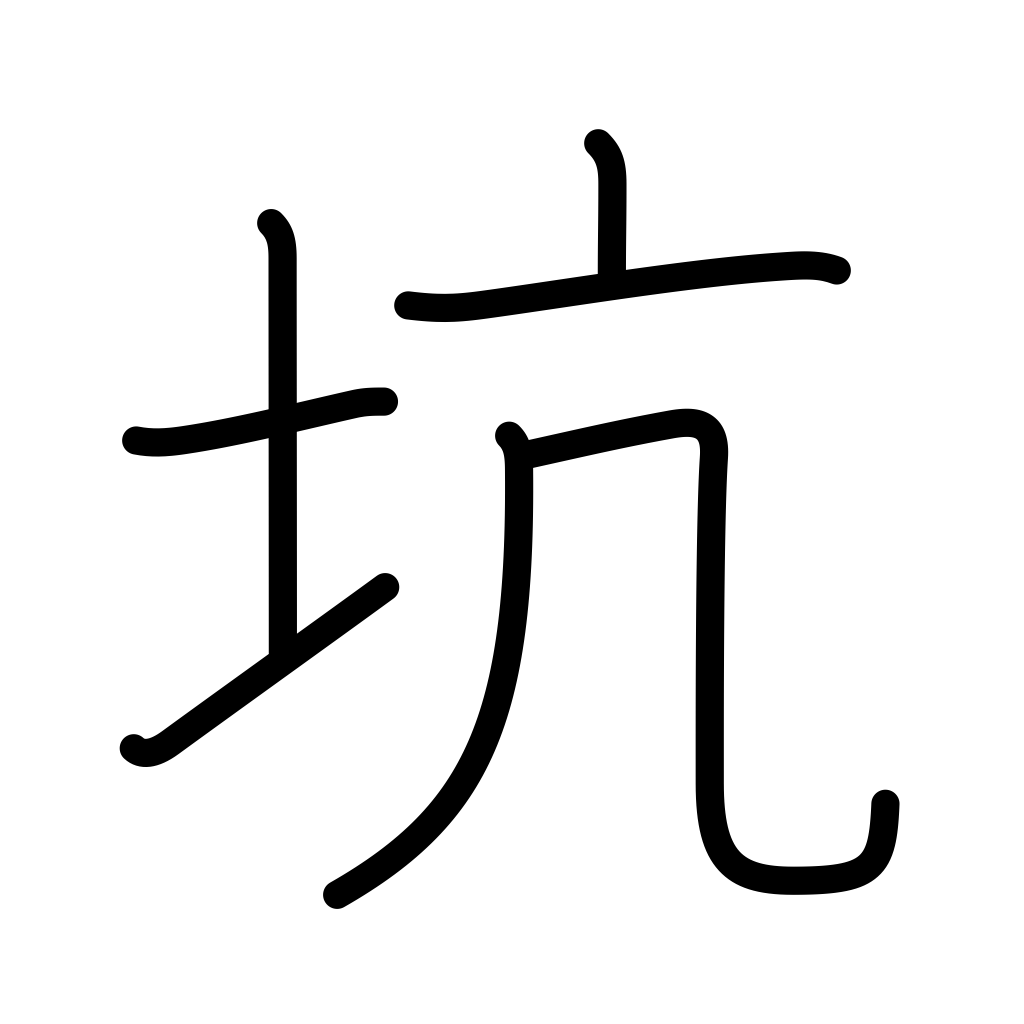
Meaning: pit, hole